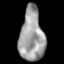
Tissue: lung
Cell type: Endothelial cells
Senescence score: 0.5916
Nuclear area (px): 1260
Mean DAPI intensity: 158.774